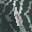
Label: 1